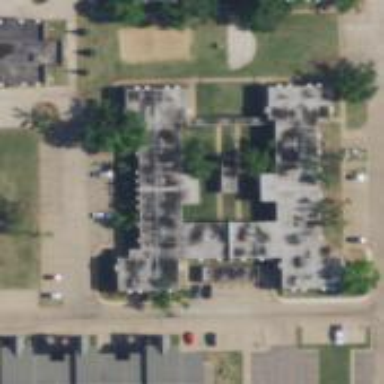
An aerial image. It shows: Image showing building with apartments.